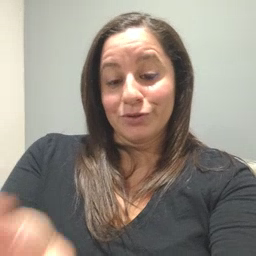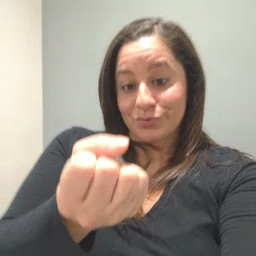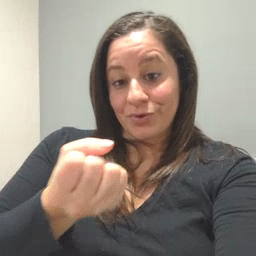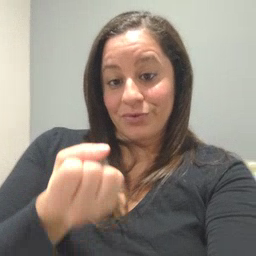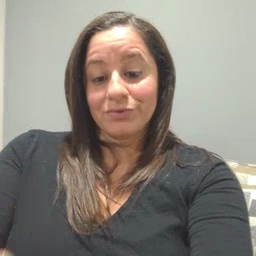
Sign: drawer